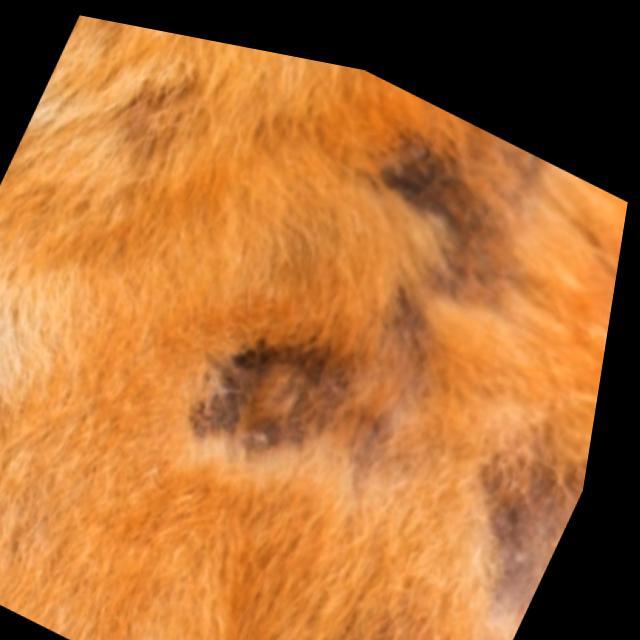
Canine fungal skin infection — characterized by alopecia, scaling, crusting, and circular lesions. Common agents include Malassezia and Candida species.